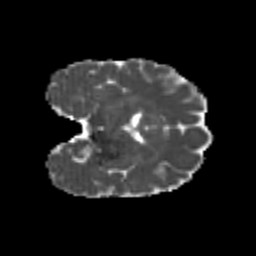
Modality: MD
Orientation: coronal
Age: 24
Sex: female
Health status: healthy
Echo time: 0.074 s